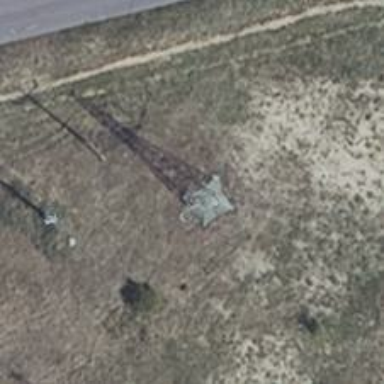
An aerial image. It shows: Power tower.